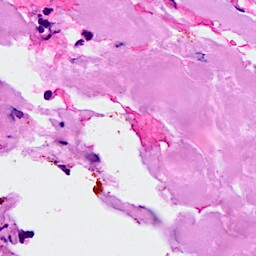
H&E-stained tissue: Breast